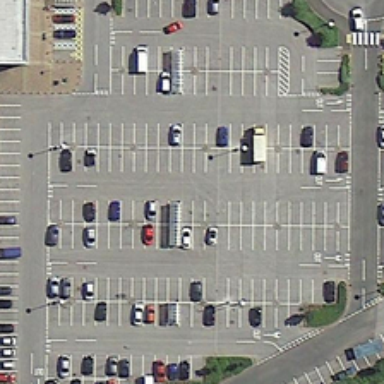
Some cars are in a large parking lot with many empty parking spaces .